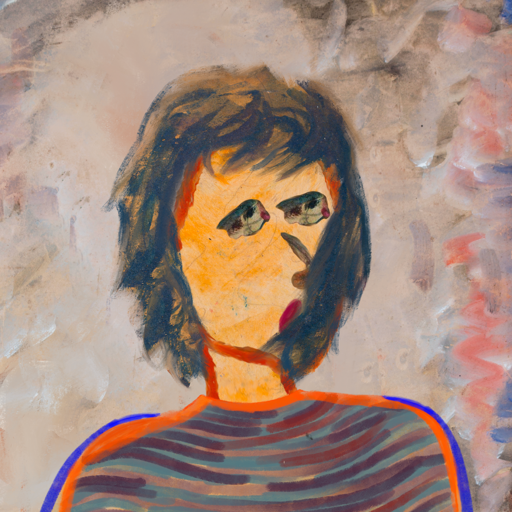
Background: Roy_Bahadur, Head And Neck Side: Experience, Face Side: Pipe, Bust: Experience, Hair Side: In_The_Sun, Head Accessory: Blank, Second Necklace: Blank, Necklace: Blank, Baby: Blank